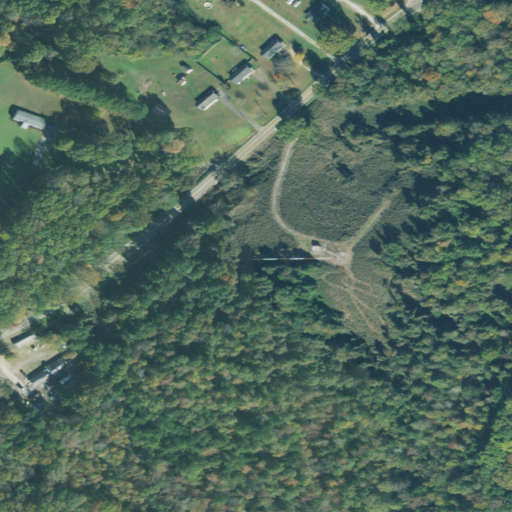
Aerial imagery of mountain in Tennessee named Mount Pinson containing deciduous forest, mixed forest, open development, pasture, woody wetlands, and low intensity development